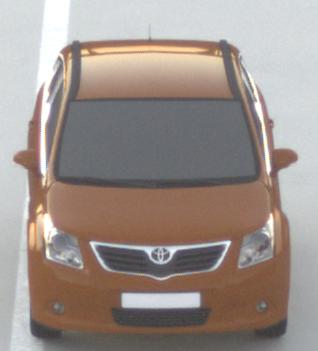
Make: Toyota
Model: Avensis 1.6
Detailed model: Avensis (T27) Notch Back
Model produced from: 2009/01
Model produced until: 2010/08
Doors: 4
Color: orange
Road condition: dry road
Daytime: sunrise or sunset
Contrast: low contrast